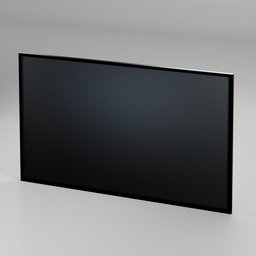
Label: electronics